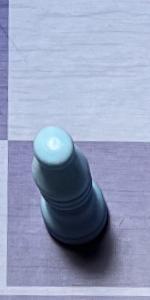
Label: Bishop_White